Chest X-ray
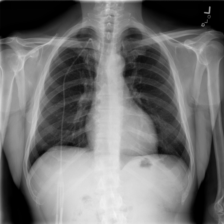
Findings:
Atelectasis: negative
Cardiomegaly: negative
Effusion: negative
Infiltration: negative
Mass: negative
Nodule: negative
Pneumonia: negative
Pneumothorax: negative
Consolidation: negative
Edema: negative
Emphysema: negative
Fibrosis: negative
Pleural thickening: negative
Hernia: negative